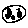
Label: moon